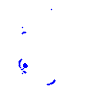
Particle: electron